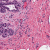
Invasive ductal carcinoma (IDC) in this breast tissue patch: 0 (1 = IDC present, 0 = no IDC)